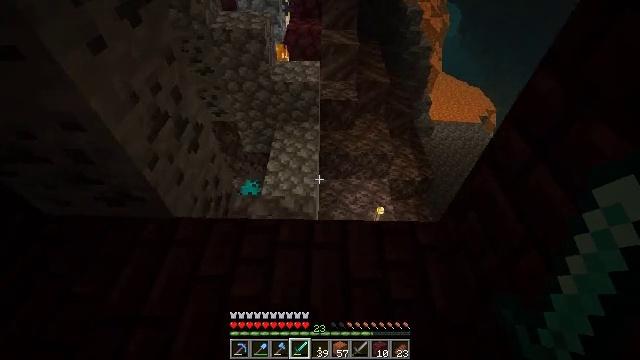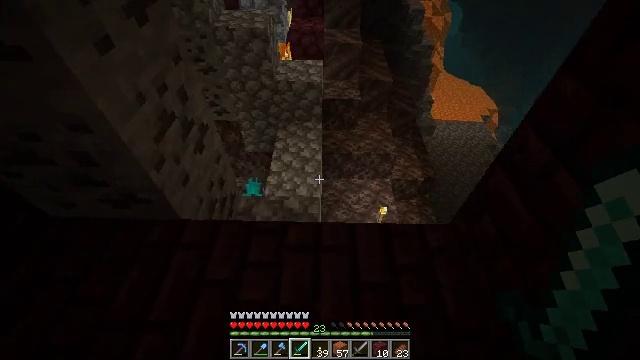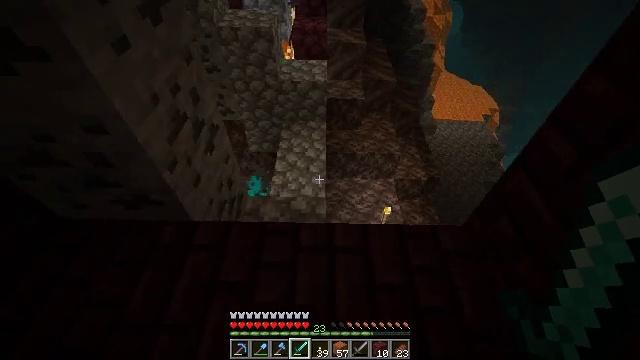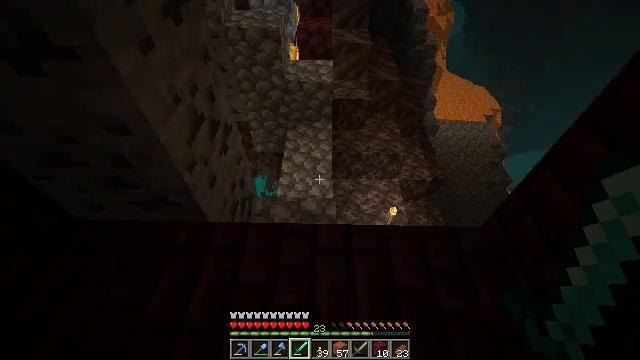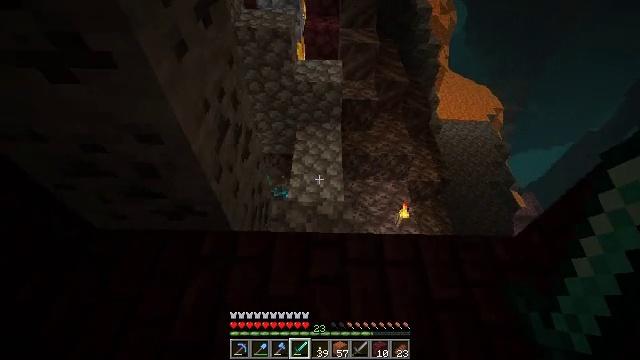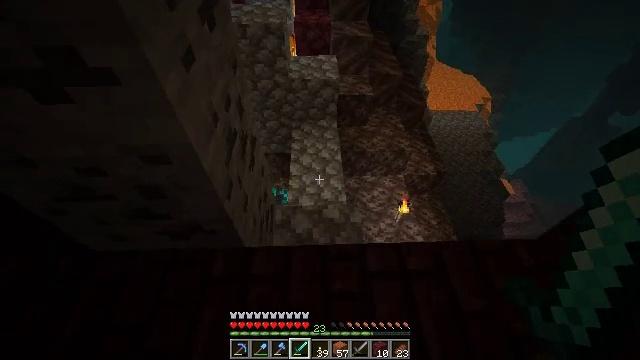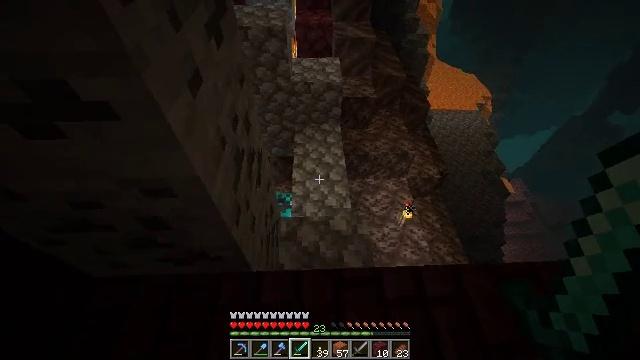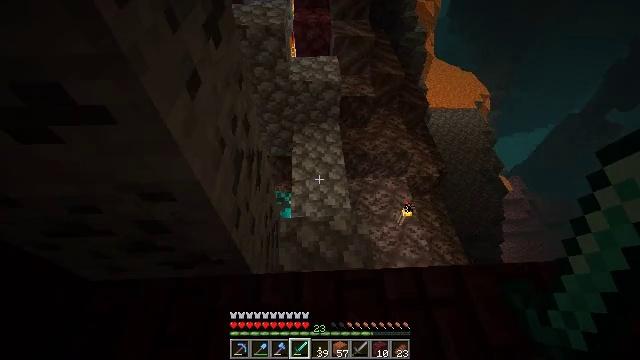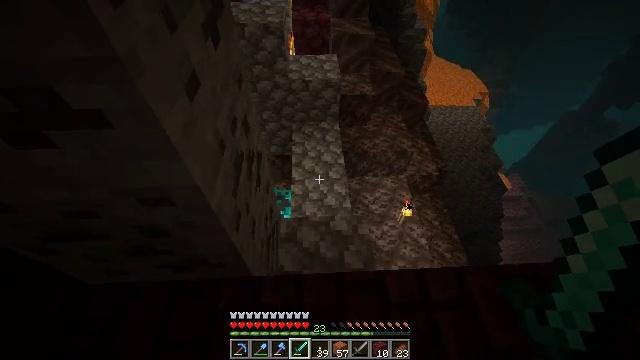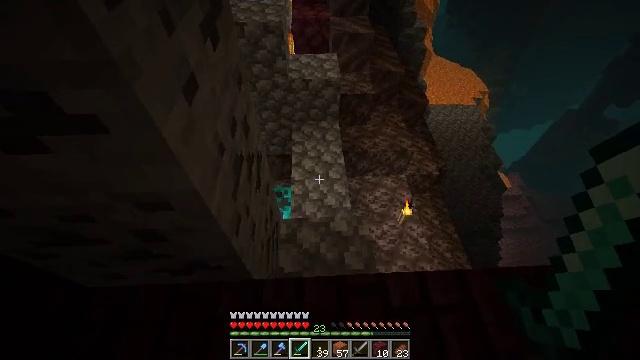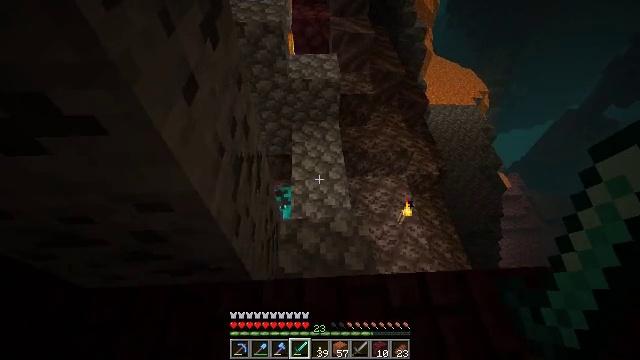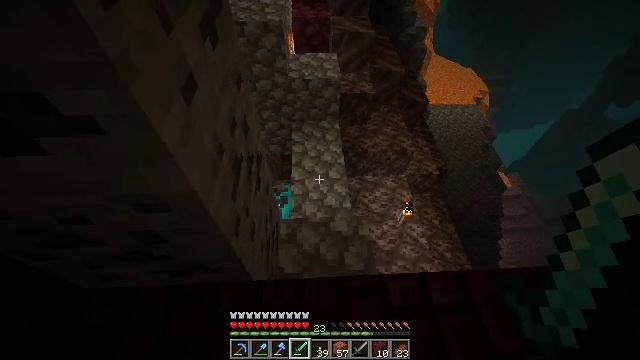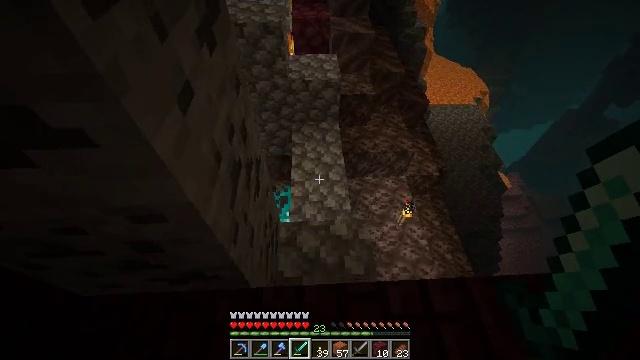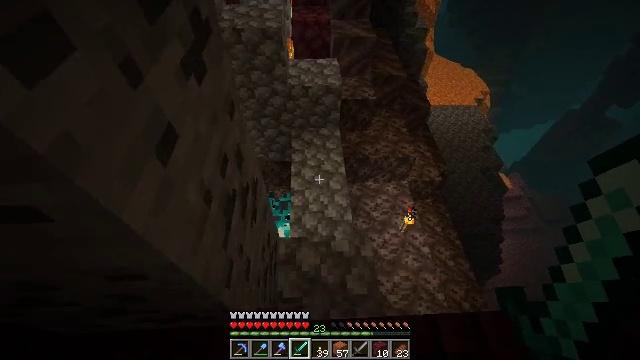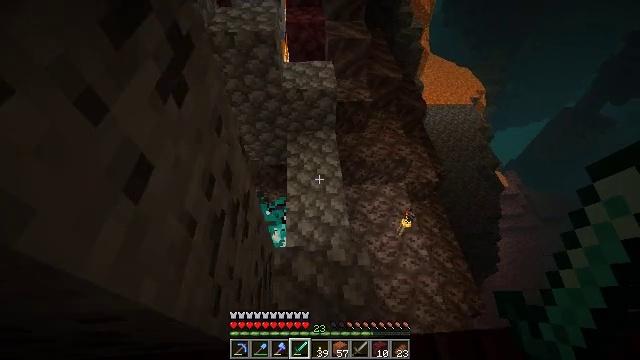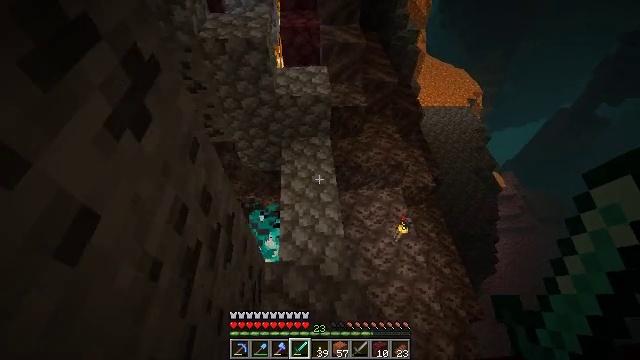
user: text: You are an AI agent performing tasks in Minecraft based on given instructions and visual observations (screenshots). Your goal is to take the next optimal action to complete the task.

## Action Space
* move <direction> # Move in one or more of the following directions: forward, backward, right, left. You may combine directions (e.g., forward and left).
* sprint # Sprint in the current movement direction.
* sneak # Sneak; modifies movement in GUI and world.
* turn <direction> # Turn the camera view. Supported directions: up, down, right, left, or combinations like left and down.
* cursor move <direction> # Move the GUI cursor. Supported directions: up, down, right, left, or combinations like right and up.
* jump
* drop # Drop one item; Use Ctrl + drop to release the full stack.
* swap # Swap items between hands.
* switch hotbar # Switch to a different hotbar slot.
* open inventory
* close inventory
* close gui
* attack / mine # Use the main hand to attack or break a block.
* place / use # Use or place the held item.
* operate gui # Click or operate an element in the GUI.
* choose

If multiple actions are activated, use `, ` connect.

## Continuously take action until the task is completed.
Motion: motion action
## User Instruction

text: Extinguish the soul fire.
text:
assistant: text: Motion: move left
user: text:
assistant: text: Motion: move left
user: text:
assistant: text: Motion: move forward and move left
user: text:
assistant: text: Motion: move forward and move left
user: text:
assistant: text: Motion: move forward, turn right and down
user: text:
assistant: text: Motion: no_op
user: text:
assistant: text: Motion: no_op
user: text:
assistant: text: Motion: no_op
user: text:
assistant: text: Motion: no_op
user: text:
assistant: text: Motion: no_op
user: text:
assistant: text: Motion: no_op
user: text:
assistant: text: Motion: move forward
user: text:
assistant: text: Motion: move forward
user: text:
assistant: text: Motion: move forward and move right
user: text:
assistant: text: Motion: move forward and move right
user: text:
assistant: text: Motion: move forward and move right
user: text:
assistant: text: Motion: move forward
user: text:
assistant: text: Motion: move forward, turn left and up
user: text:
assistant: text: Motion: move forward, turn left and up
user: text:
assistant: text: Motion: move forward, turn up
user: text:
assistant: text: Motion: move forward, turn up
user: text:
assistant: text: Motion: move forward, turn up
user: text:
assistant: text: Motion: move forward, turn up
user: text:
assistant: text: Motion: move forward, turn left and up
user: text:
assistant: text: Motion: move forward, turn left and up
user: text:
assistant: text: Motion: move forward, turn left and up
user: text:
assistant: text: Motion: move forward, turn up
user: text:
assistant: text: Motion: move forward, turn left and up
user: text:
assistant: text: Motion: move forward, turn left and up
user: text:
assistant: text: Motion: move forward